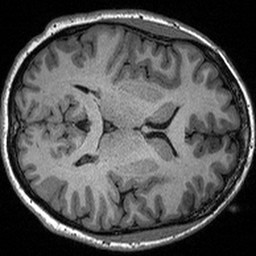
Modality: T1w
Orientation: axial
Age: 34
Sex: female